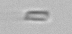
Label: fiber